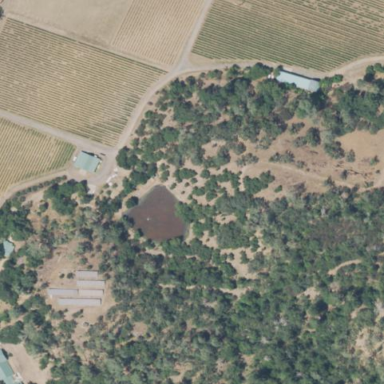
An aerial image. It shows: Vineyard where grapes are grown.